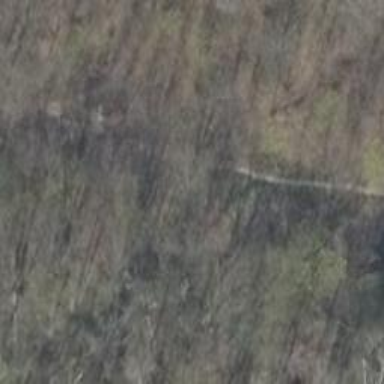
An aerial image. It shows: Ground path.